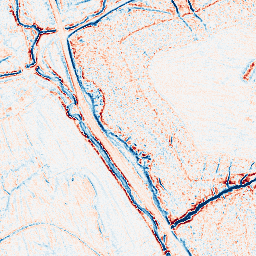
Category: edge_preserving
Decomposition family: anisotropic_diffusion
Decomposition parameters: iterations: 10
kappa: 100
gamma: 0.1
Upsampling method: quintic
Upsampling parameters: scale: 2
Upsampling scale: 2